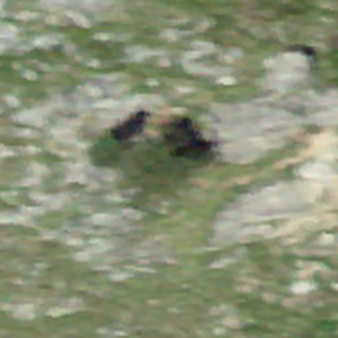
Label: other